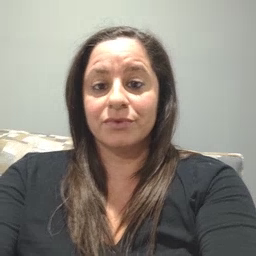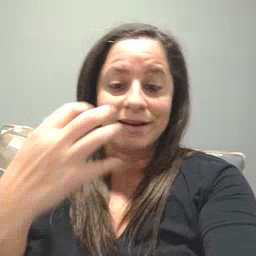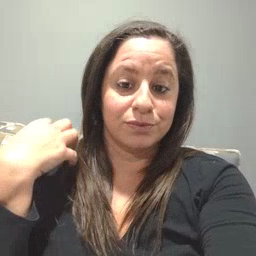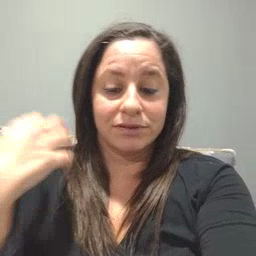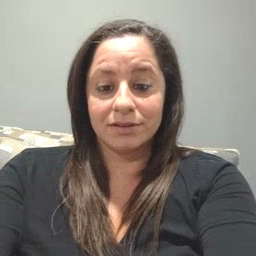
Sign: outside